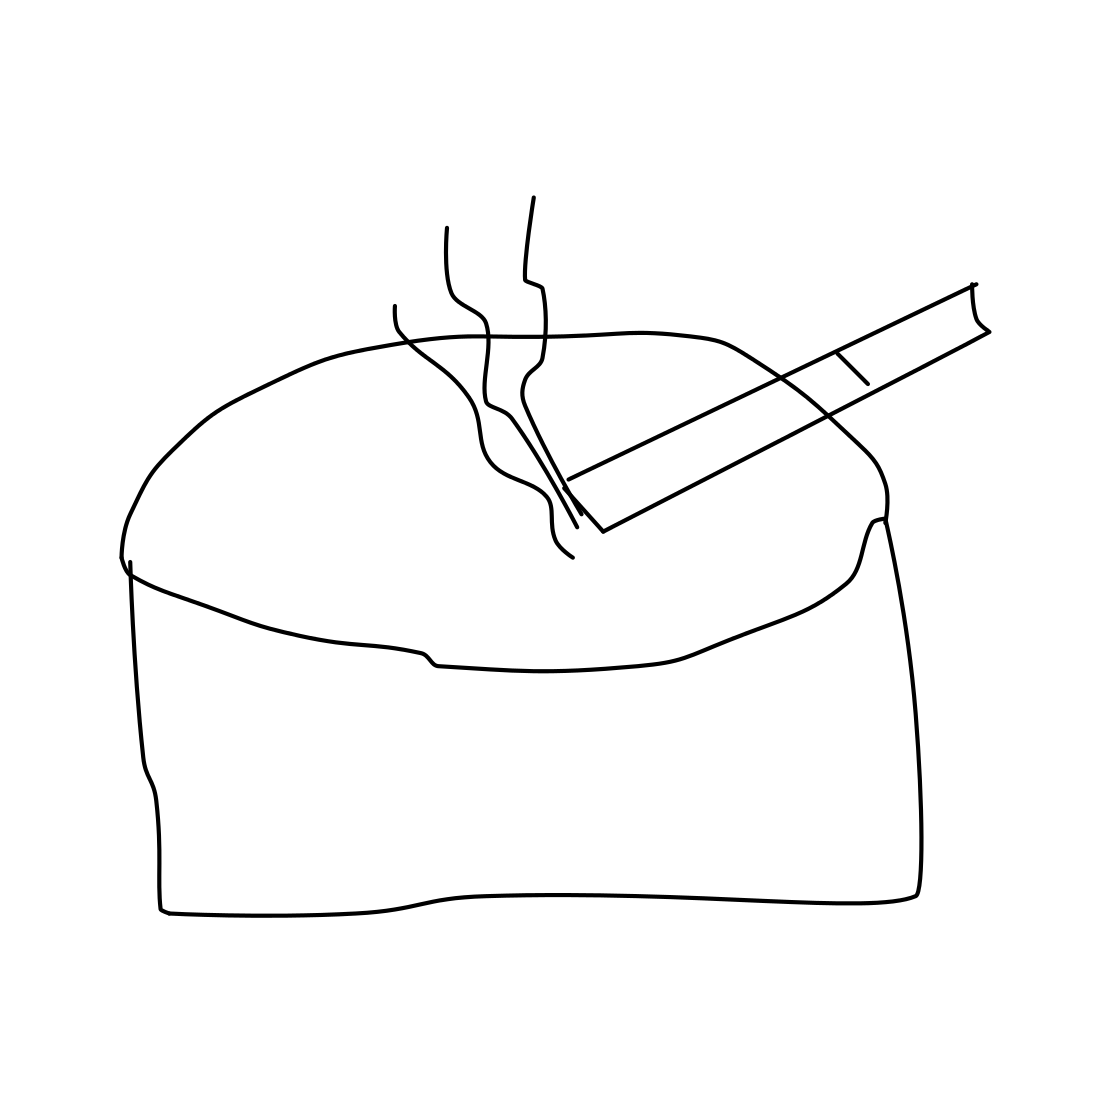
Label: ashtray